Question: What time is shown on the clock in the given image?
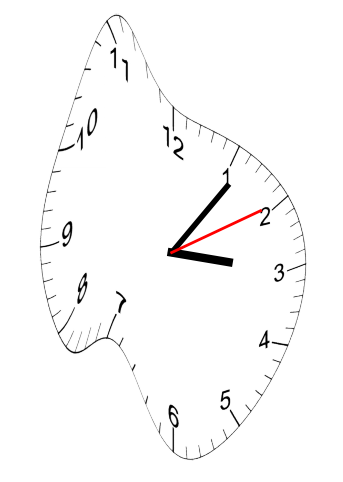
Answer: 03:06:10